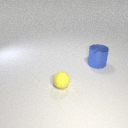
small yellow rubber sphere to the left of large blue metal cylinder